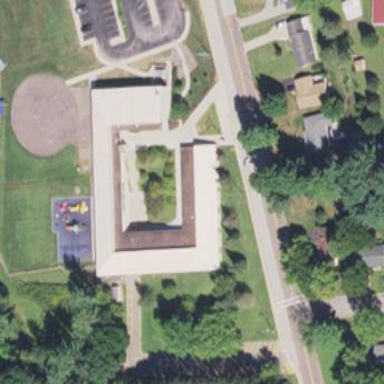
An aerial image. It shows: School building.